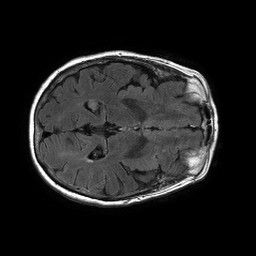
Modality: FLAIR
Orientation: axial
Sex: female
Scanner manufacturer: philips
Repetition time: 11 s
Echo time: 0.125 s